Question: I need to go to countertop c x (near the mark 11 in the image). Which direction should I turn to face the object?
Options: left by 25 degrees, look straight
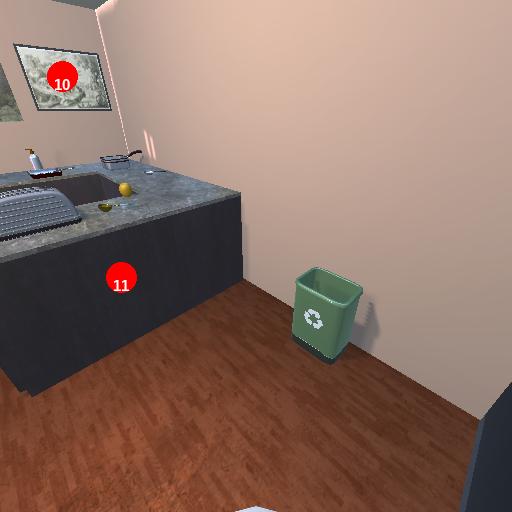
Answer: left by 25 degrees